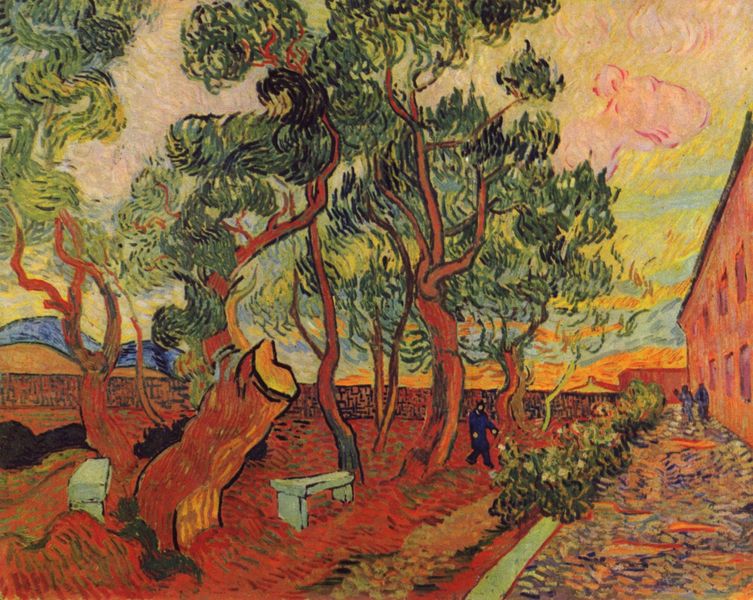
Titel: Irrenhausgarten von Saint-Rémy
Künstler: Vincent van Gogh
Standort: Essen (Ruhr)
Institution: Museum Folkwang
Schlagwörter: baum, berg, blau, blätter, dunkel, gemälde, himmel, laub, mann, weiß, wolken, bäume, gelb, grün, impressionismus, landschaft, menschen, äste, abend, blumen, braun, bunt, fenster, frankreich, fussgänger, grau, hell, hintergrund, männer, orange, schwarz, strasse, ausblick, gebäude, gras, haus, park, rot, weg, wiese, wolke, zaun, expressionismus, malerei, wand, mensch, stein, bild, bildnis, portrait, porträt, ast, baumstamm, erde, feld, felder, horizont, häuser, hügel, stamm, zweige, busch, büsche, gebüsch, sonne, rosa, garten, ornage, farbig, fassade, berge, farben, leere, mauer, allee, farbe, hecke, sonnenuntergang, violett, gartenzaun, van gogh, bank, figuren, stämme, streifen, striche, punkte, irrenanstalt, gemalt, zentralperspektive, vincent van gogh, bänke, gestalten, fensterreihen, dynamisch, expressiv, tree, rinde, trees, beet, knorrig, spaziergänger, stumpf, baumstumpf, vincent, hausfront, farbstriche, goldener schnitt, post-impressionismus, niedriger horizont, sanatorium, baumstrunk, irrenhaus, flammend, sähmann, saint remy, pinseltechnik, vinent van gogh, dynamische linienführung, tupefen